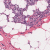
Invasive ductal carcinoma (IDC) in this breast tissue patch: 1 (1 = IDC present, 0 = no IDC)